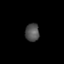
Tissue: prostate
Cell type: T cells
Senescence score: 0.7816
Nuclear area (px): 245
Mean DAPI intensity: 81.306